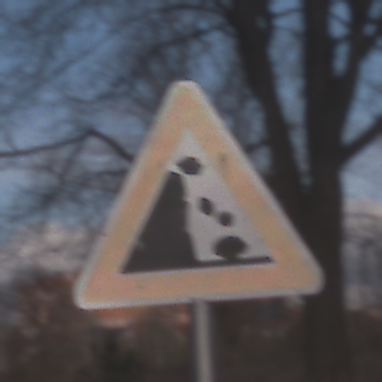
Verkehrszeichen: SteinschlagLinks
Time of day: MorningAfternoon
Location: Outdoor (Nature)
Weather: PartlyCloudy
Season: NotSpecified
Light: Natural